Question: I have large amount of data in a table 'Users'. The 'username' field contains string values but users has input symbols in it e.g. im-a-user, you_are_user, etc.
How can I clean that columns data using SQL query ?
Users:

I want to clean the values in Username column so that they should look like, imauser, imanotheruser and andmoreuser, etc.
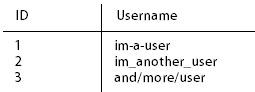
Answer: Use 'regexp_replace()'
'''
select id,
regexp_replace(lower(username), '[^a-z]', '', 'gi') as clean_user_name
from users;
'''